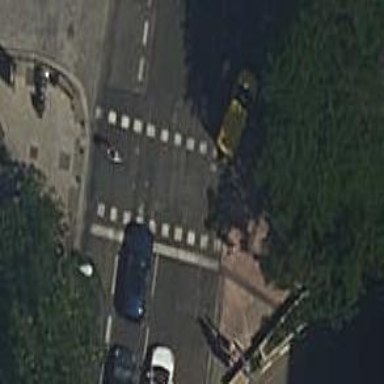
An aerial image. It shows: Sidewalk made of paving stones with traffic signals at the crossing.